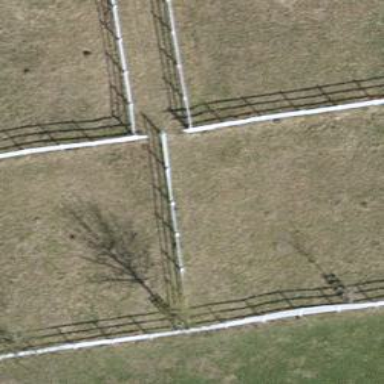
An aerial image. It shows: Gate.